Question: In my project's database I have to create a which is the of the table. I wrote the sql statement as below using .
'''
CREATE TABLE OBTTourVehicleUpdate
(
TourHeaderCode INT PRIMARY KEY NOT NULL,
TourVehicleProcessCode INT NOT NULL,
VehicleCode CHAR(10),
TourStart TEXT ,
TourEnd TEXT ,
LastMilage DOUBLE,
NewMilage DOUBLE,
CONSTRAINT FOREIGN KEY (TourHeaderCode) REFERENCES OBTTourHeader(TourHeaderCode)
);
'''
It gives me an error message saying that
> Internal Error. near FOREIGN: syntax error.
The of two tables are as below.

how can I fix this.
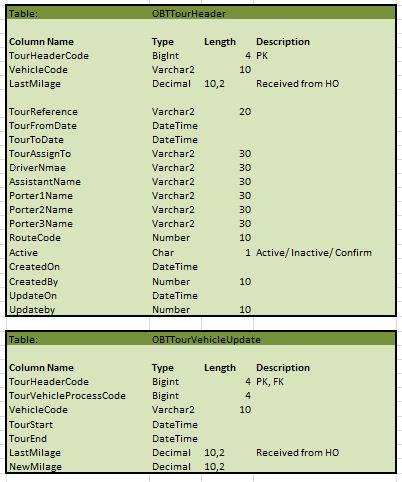
Answer: Remove 'CONSTRAINT' from your code. Just do the
'''
FOREIGN KEY (TourHeaderCode) REFERENCES OBTTourHeader(TourHeaderCode).
'''
Remember to call the table on the 'onCreate()' and 'onUpdate()' and also update the 'DB_version'. And to be on the safe side, do not declare your FK as the PK too.